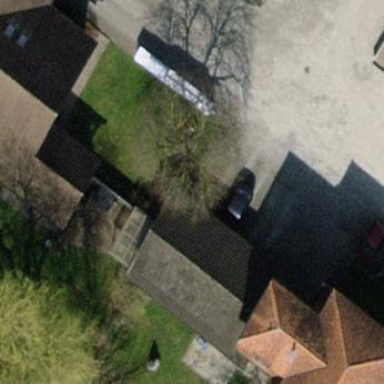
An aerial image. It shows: Garage building.